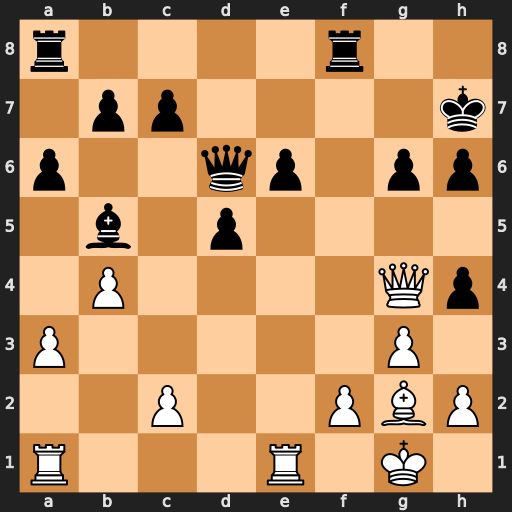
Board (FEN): r4r2/1pp4k/p2qp1pp/1b1p4/1P4Qp/P5P1/2P2PBP/R3R1K1
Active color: w
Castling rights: -
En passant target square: -
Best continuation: Rxe6 Qxe6 Qxe6